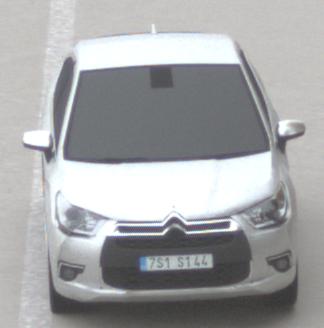
Make: Citroen
Model: DS 4 VTi 120
Detailed model: DS 4
Model produced from: 2011/05
Model produced until: 2015/01
Doors: 5
Color: white
Road condition: dry road
Daytime: morning or afternoon
Contrast: low contrast